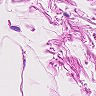
Metastatic tissue present: no